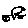
Label: car